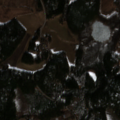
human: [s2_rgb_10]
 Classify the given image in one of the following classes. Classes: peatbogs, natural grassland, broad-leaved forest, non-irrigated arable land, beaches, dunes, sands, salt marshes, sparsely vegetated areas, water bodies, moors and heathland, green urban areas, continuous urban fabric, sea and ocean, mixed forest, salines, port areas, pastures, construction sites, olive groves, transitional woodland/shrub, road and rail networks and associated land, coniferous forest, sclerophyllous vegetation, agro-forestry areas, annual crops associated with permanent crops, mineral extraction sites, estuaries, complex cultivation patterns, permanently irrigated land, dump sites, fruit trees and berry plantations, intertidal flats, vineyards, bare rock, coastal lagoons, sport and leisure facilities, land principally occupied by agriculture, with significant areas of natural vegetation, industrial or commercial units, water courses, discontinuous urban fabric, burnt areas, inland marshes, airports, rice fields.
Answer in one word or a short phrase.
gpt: non-irrigated arable land, land principally occupied by agriculture, with significant areas of natural vegetation, coniferous forest, mixed forest